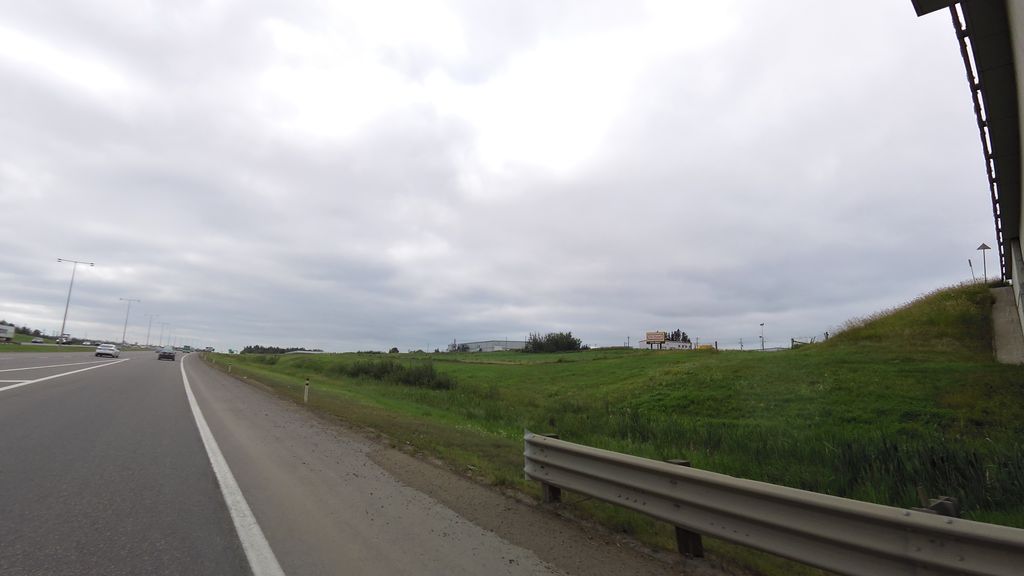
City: edmonton